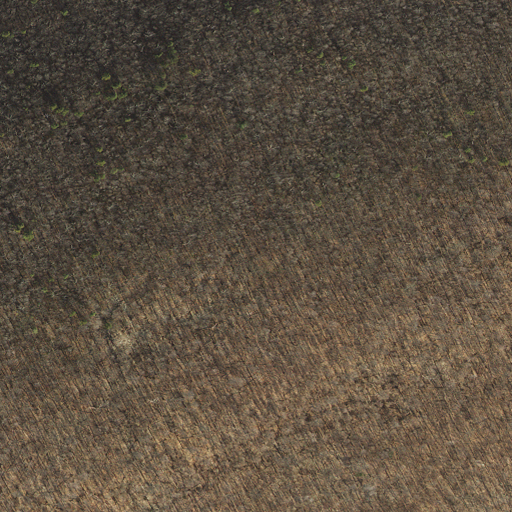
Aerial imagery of mountain in Maryland named Piney Mountain containing only deciduous forest